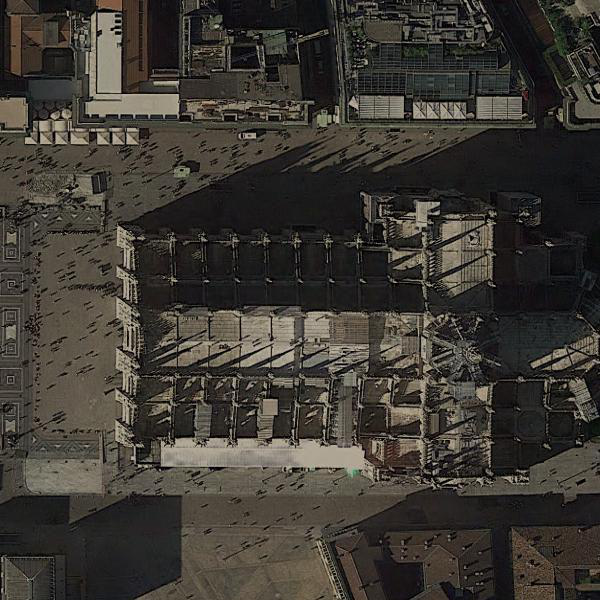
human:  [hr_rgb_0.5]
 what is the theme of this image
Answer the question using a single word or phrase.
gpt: church